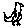
Label: bird